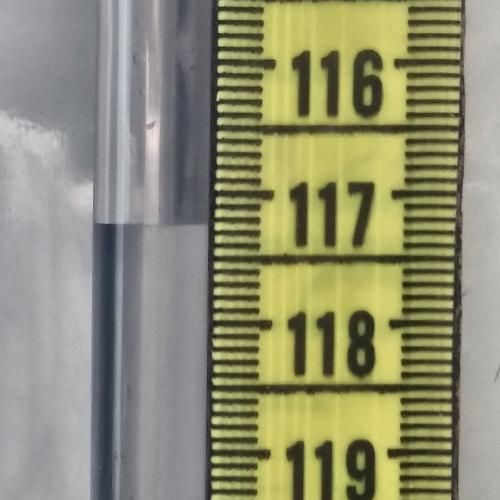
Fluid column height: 117.2 cm